【题型】解答题　【知识点】立体几何　【难度】easy
如图，边长为3的正方形$ABCD$所在平面与半圆弧$BC$所在平面垂直，点$M$是$BC$上异于$B$、$C$的点。

(1) 求证：平面$ACM \perp$平面$ABM$；

(2) 当二面角$A-CM-B$的大小为$60^\circ$时，求直线$CA$与平面$ABM$所成角的正弦值。

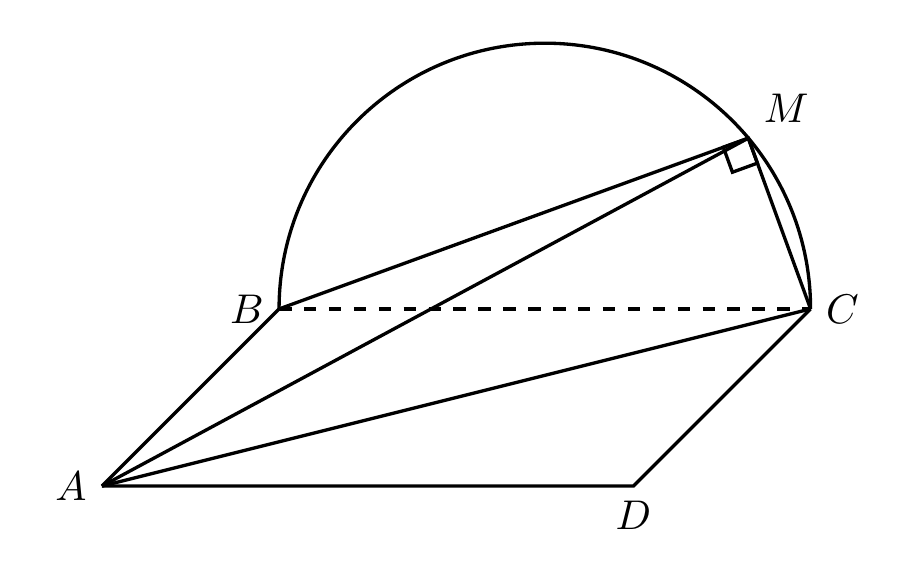
【解答】
【答案】(1)证明见解析

(2)$\boldsymbol{\dfrac{\sqrt{3}}{3}}$

【知识点】求线面角、证明面面垂直、由二面角大小求线段长度或距离

【分析】（1）根据已知可推得$AB \perp MC$，又$BM \perp MC$，根据线面垂直的判定定理得$MC \perp$平面$ABM$，然后根据面面垂直的判定定理，即可可证；

（2）由已知可推得$\angle BMA$即为二面角$A-CM-B$的平面角，即$\angle BMA=60^\circ$，进而求出$AM=2\sqrt{3}$，在$\text{Rt}\triangle AMC$中得出$\sin \angle MAC=\dfrac{\sqrt{3}}{3}$，即可得答案.

【详解】(1)由题设，平面$ABCD \perp$平面$MBC$，平面$ABCD \cap$平面$MBC=BC$，$AB \perp BC$，$AB \subset$平面$ABCD$，所以$AB \perp$平面$MBC$，又$MC \subset$平面$MBC$，故$AB \perp MC$，

由圆的性质有$BM \perp MC$，$AB \cap BM = B$都在平面$ABM$内，故$MC \perp$平面$ABM$，

由$MC \subset$平面$ACM$，所以平面$ACM \perp$平面$ABM$.

(2) 由$MC \perp$平面$ABM$，所以$CA$在平面$ABM$上的投影为$AM$，

所以直线$CA$与平面$ABM$所成角$\angle MAC$，

由二面角$A-CM-B$的大小为$60^\circ$，$AM \perp MC$，$BM \perp MC$，故$\angle BMA=60^\circ$，

由$\angle ABM=90^\circ$，则$AM = \dfrac{AB}{\sin 60^\circ} = 2\sqrt{3}$，$AC=3\sqrt{2}$，$CM=\sqrt{6}$，

由$AM \subset$平面$ABM$，则$MC \perp AM$，故$\sin \angle MAC = \dfrac{CM}{AC} = \dfrac{\sqrt{3}}{3}$.

所以直线$CA$与平面$ABM$所成角的正弦值$\dfrac{\sqrt{3}}{3}$.